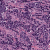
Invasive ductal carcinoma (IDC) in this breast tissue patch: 1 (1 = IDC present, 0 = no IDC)